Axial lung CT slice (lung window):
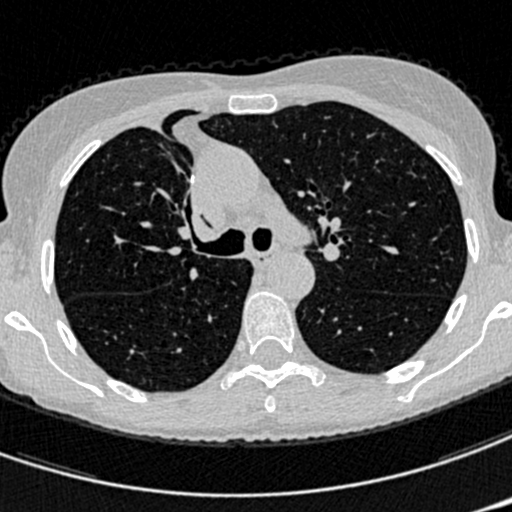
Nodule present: no